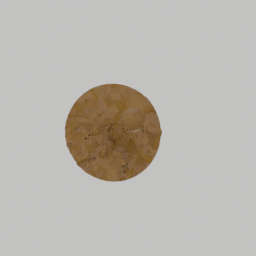
Label: nature